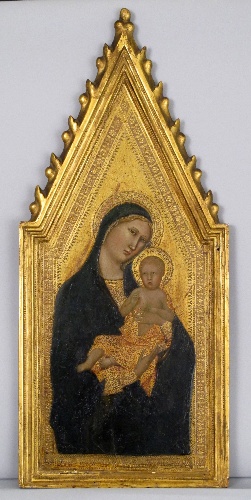
Title: Madonna and Child
Artist: Barna da Siena
Artist bio: Italian, Siena, active second quarter 14th century
Date: ca. 1340
Object type: Painting
Classification: Paintings
Medium: Tempera on wood, gold ground
Dimensions: Overall, with engaged frame, 24 5/8 x 10 3/4 in. (62.5 x 27.3 cm); painted surface 19 7/8 x 8 5/8 in. (50.5 x 21.9 cm)
Department: Robert Lehman Collection
Credit line: Robert Lehman Collection, 1975
1975.1.10
Accession year: 1975
Repository: Metropolitan Museum of Art, New York, NY
Tags: Madonna and Child